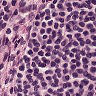
Metastatic tissue present: no